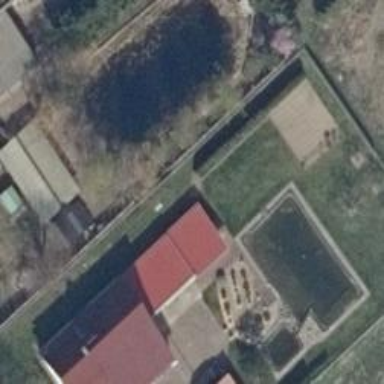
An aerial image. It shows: Pond with natural water.